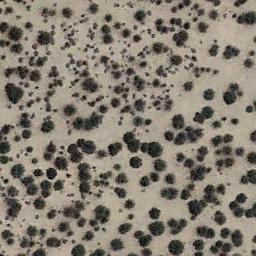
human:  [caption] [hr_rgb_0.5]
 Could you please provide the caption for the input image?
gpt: Chaparral is evenly distributed on the sand .

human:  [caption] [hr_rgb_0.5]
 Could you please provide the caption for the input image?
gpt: There are many bushes make up the chaparral on the desert .

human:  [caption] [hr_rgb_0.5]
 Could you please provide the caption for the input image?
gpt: There are several trees and some weeds in this desert .

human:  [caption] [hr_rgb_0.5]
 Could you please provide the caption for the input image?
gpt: A lot of chaparrals of different sizes grow in the desert .

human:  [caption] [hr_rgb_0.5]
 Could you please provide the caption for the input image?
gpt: The chaparral is approximately evenly distributed .